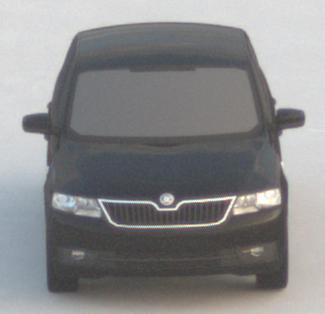
Make: Skoda
Model: Rapid
Detailed model: Rapid 1.2 Active Limousine
Model produced from: 2012/10
Model produced until: 2015/04
Doors: 5
Color: black
Road condition: dry road
Daytime: sunrise or sunset
Contrast: medium contrast